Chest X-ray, PA view. Patient: 67 years old, sex M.
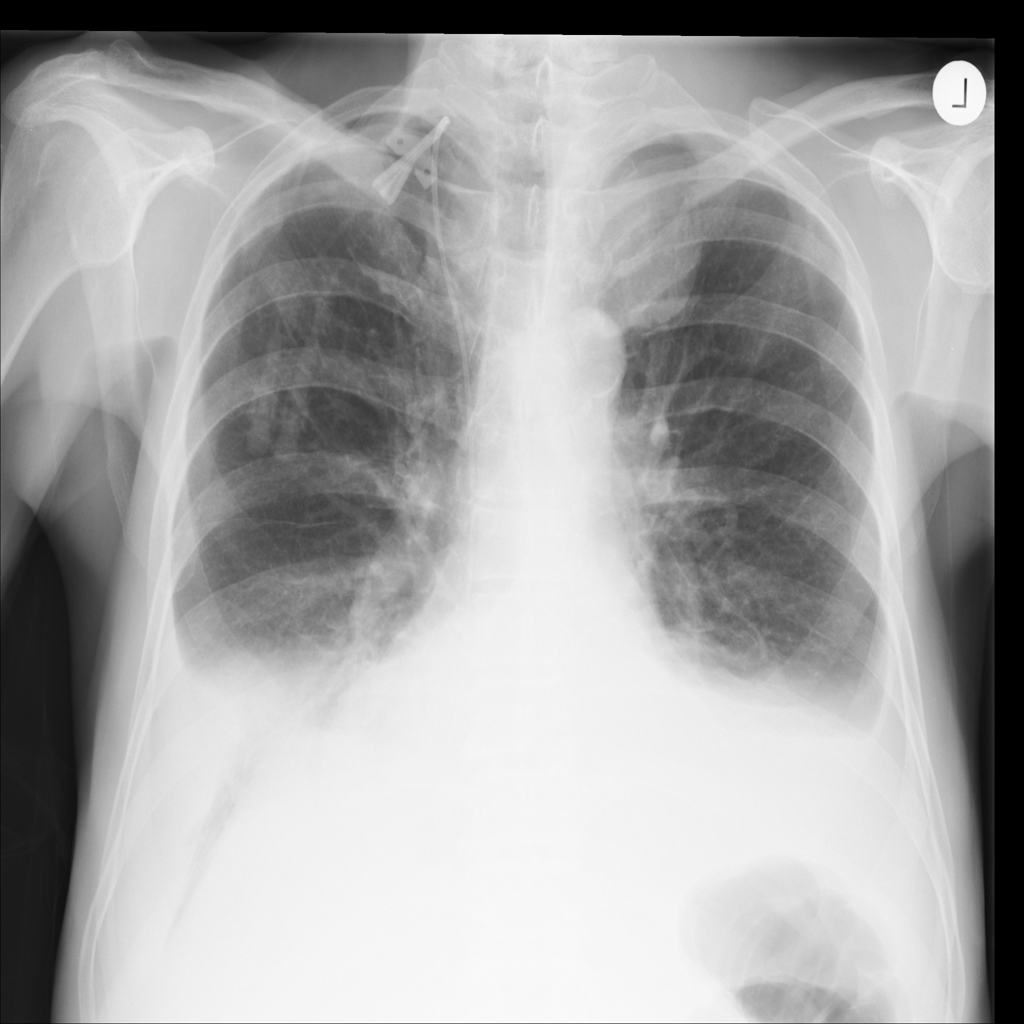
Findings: Effusion